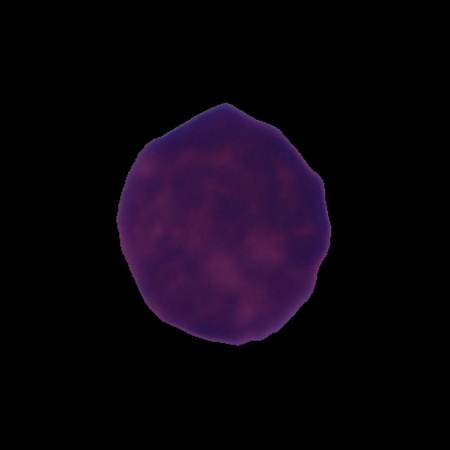
Label: cancer